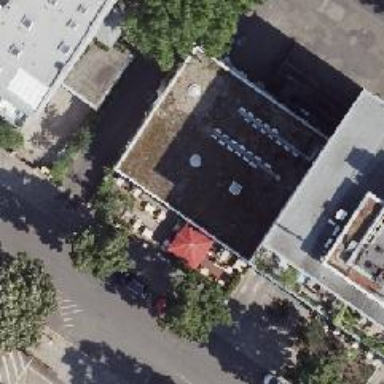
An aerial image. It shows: Restaurant.